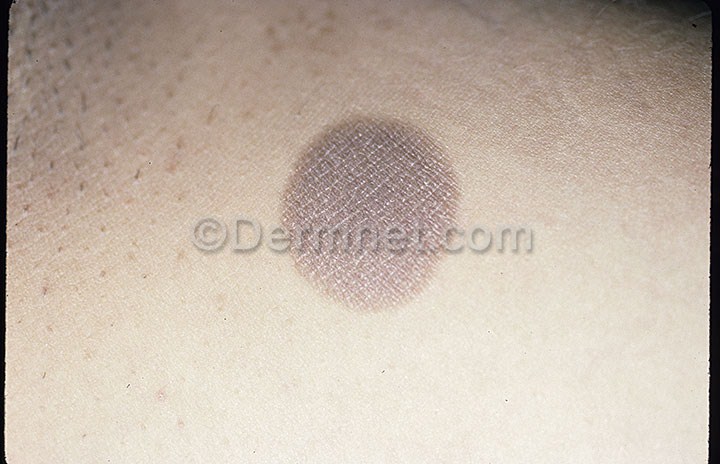
Disease: Exanthems and Drug Eruptions